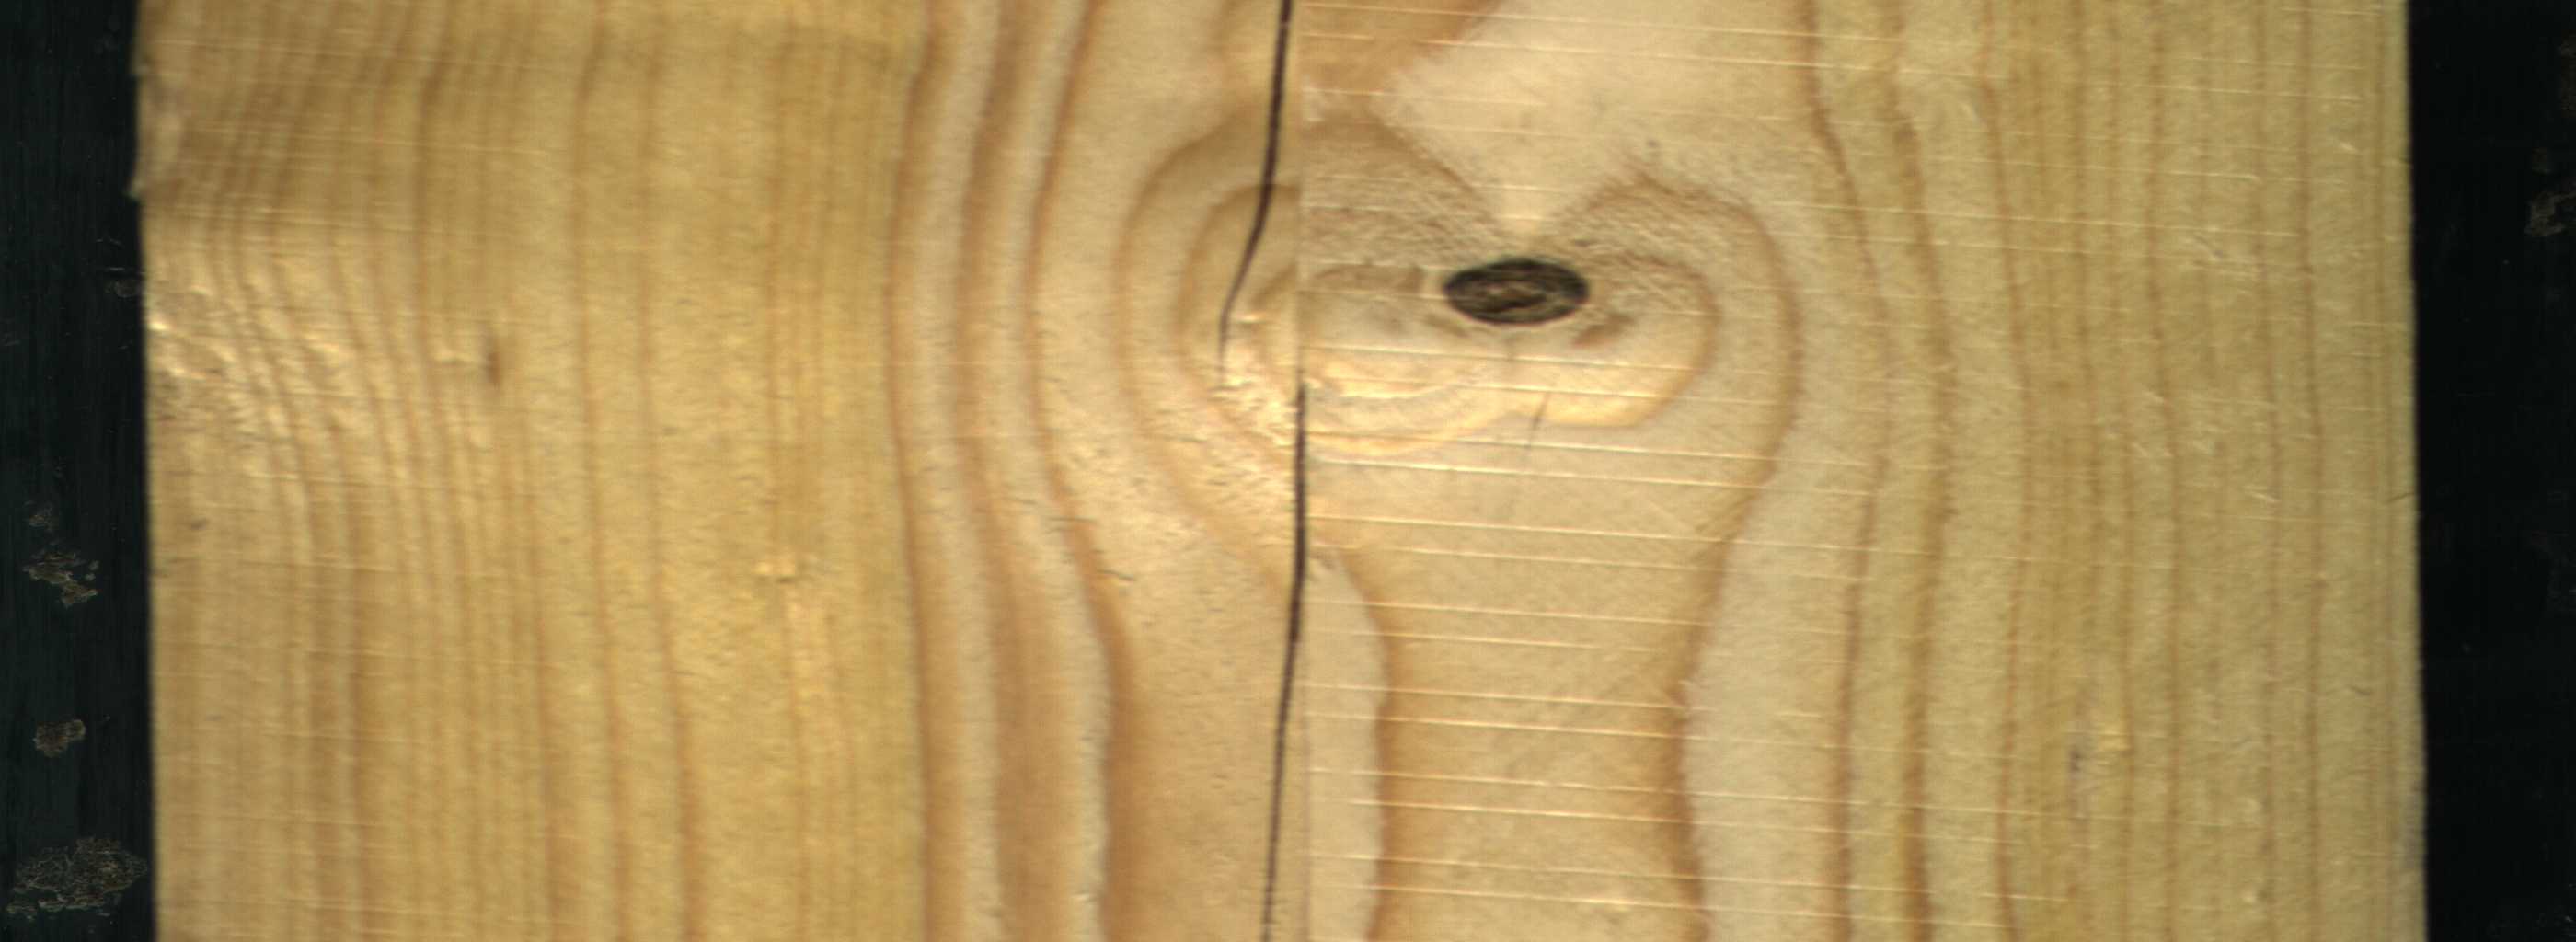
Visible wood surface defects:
Crack
Crack
Dead_Knot